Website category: game
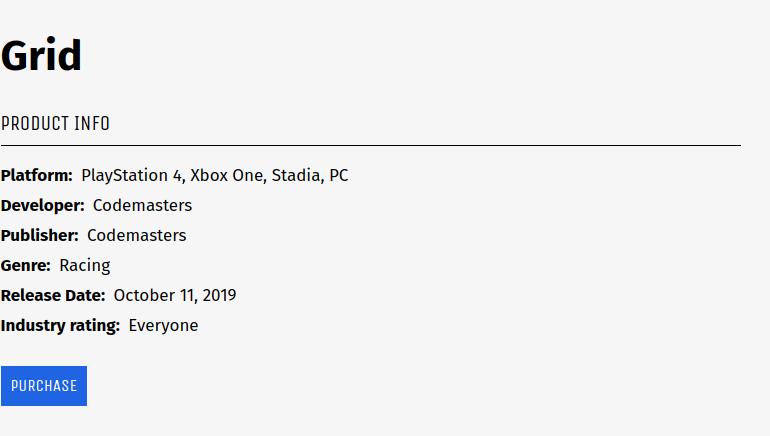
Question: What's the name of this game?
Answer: Grid

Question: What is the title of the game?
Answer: Grid

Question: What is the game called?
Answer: Grid

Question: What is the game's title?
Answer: Grid

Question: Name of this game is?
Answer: Grid

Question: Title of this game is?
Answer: Grid

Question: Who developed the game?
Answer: Codemasters

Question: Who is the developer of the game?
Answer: Codemasters

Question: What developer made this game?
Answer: Codemasters

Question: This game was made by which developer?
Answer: Codemasters

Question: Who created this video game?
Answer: Codemasters

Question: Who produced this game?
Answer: Codemasters

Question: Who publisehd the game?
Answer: Codemasters

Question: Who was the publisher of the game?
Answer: Codemasters

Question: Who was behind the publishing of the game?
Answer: Codemasters

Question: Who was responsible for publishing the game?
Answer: Codemasters

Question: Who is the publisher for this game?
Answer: Codemasters

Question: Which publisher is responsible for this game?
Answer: Codemasters

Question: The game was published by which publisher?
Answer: Codemasters

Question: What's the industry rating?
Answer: Everyone

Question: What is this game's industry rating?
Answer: Everyone

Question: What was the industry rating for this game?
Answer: Everyone

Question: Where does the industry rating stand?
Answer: Everyone

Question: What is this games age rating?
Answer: Everyone

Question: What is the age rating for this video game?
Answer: Everyone

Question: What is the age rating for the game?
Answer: Everyone

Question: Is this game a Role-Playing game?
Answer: no

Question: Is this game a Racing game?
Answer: yes

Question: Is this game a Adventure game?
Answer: no

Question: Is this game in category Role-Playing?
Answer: no

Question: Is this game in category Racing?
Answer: yes

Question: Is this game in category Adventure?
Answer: no

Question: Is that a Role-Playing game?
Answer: no

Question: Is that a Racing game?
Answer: yes

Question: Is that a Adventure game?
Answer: no

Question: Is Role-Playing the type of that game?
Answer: no

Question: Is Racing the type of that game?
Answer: yes

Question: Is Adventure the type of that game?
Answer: no

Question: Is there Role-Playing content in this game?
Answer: no

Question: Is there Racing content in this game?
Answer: yes

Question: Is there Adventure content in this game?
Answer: no

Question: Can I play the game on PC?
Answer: yes

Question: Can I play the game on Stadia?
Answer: yes

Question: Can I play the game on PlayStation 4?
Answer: yes

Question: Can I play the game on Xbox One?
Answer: yes

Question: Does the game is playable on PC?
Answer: yes

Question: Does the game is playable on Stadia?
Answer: yes

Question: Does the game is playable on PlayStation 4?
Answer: yes

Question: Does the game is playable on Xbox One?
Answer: yes

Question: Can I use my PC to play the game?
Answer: yes

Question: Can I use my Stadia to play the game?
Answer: yes

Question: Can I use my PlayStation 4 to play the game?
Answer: yes

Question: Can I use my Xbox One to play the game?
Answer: yes

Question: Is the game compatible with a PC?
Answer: yes

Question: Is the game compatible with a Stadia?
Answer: yes

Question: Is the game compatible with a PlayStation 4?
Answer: yes

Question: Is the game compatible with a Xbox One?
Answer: yes